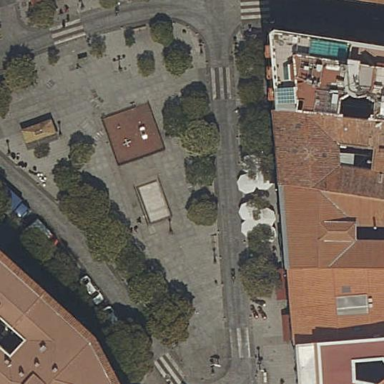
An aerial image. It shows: Pedestrian road with paving stones.